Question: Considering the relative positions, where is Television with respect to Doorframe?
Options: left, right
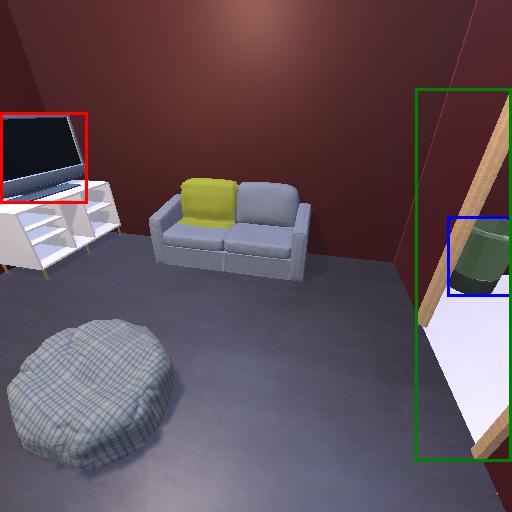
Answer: left